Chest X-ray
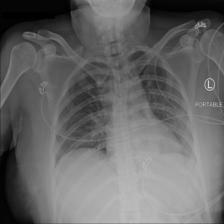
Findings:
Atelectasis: negative
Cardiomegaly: negative
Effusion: negative
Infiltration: negative
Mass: negative
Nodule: negative
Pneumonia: negative
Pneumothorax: negative
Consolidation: negative
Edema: negative
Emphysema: negative
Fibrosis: negative
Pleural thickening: negative
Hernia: negative